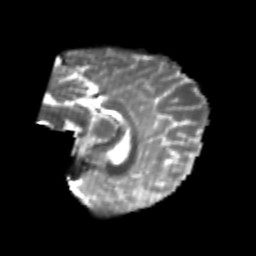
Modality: T2w
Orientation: sagittal
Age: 22
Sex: female
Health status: healthy
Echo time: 0.074 s